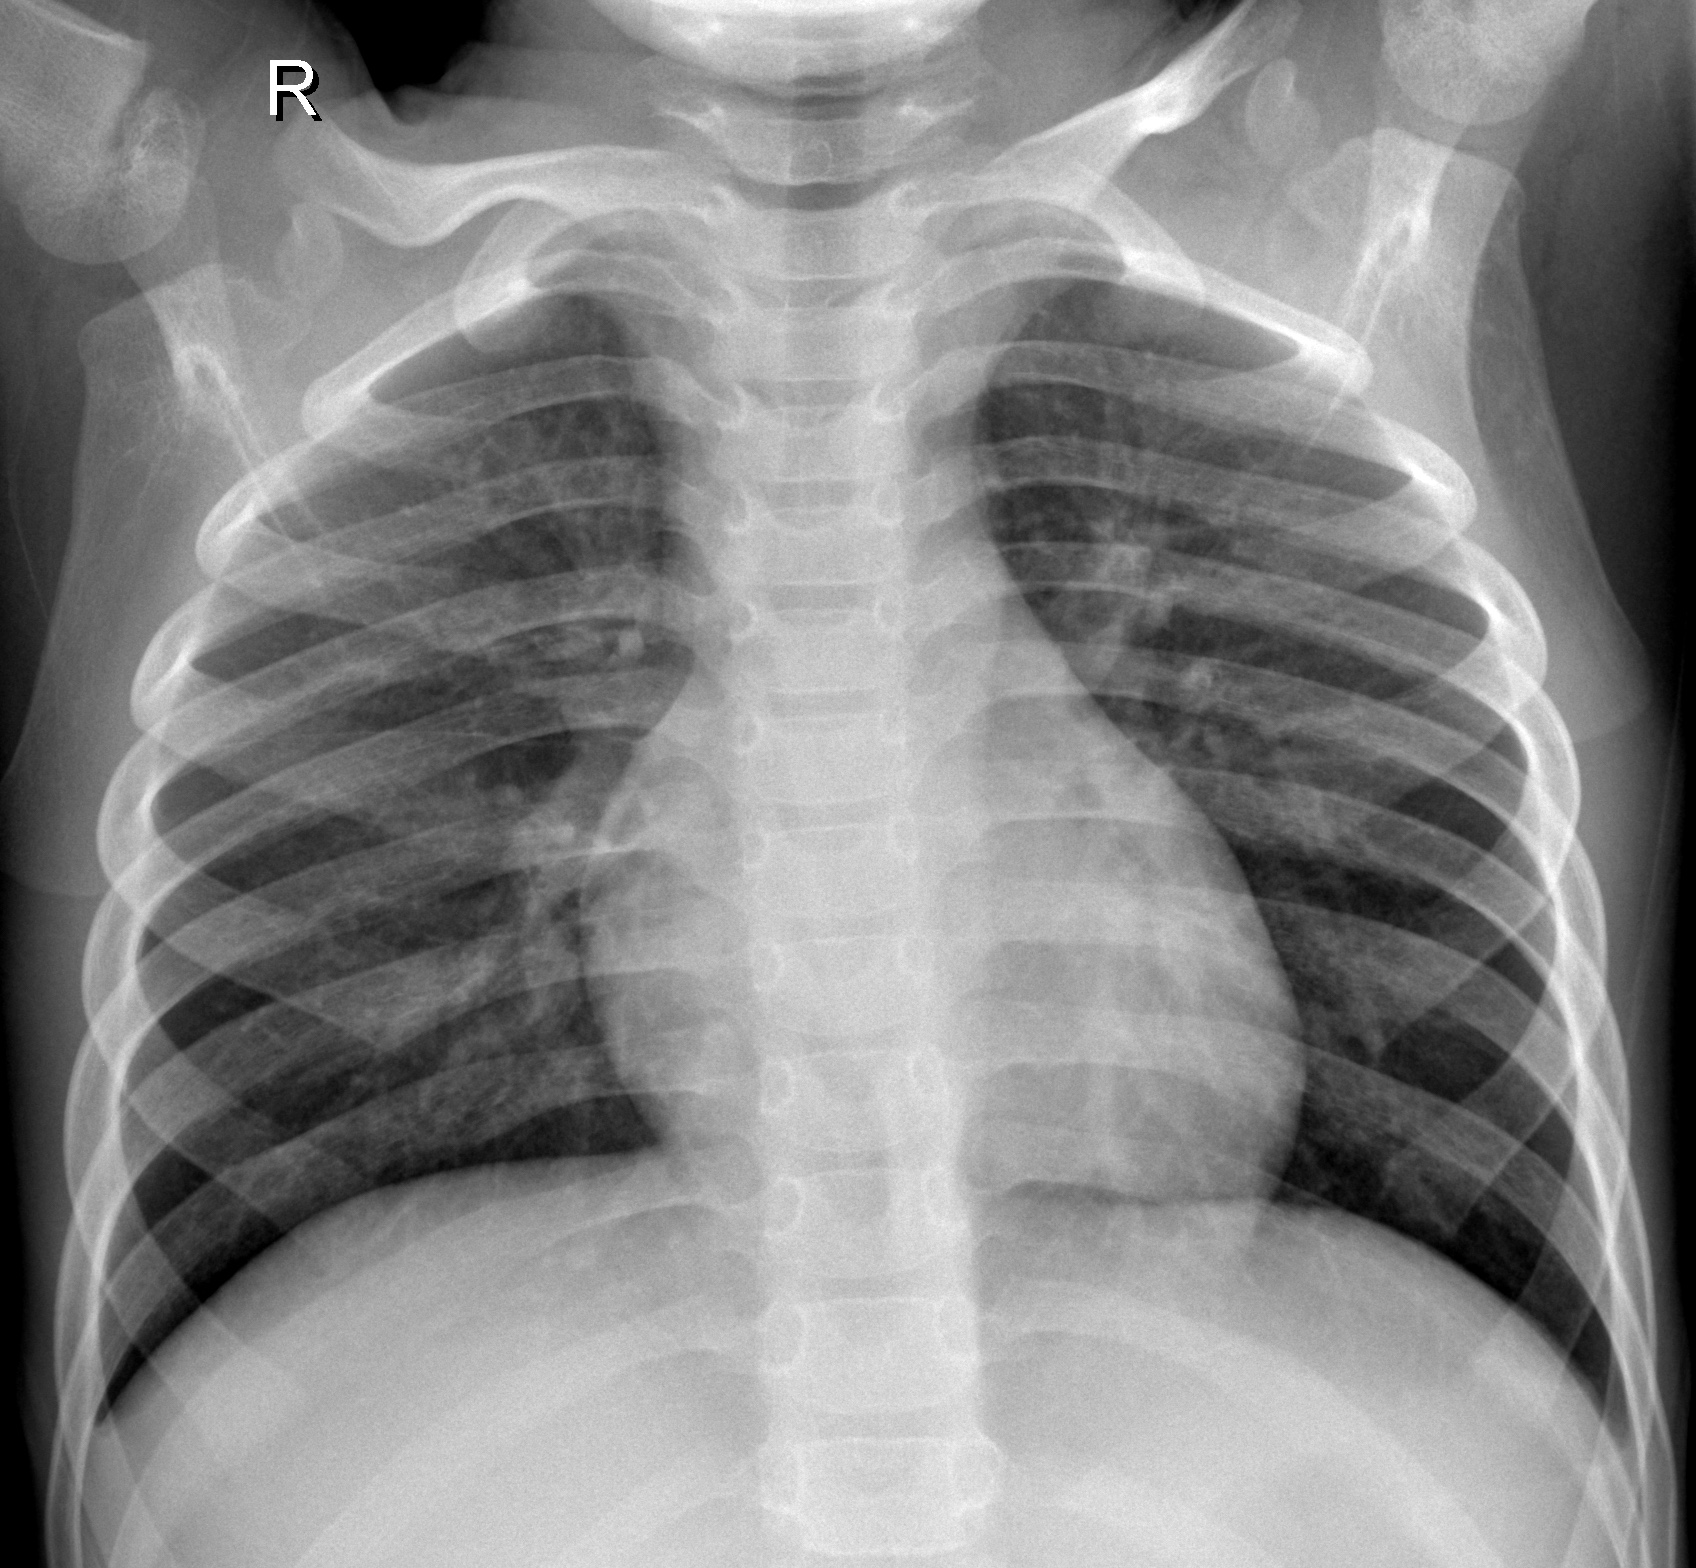
Diagnosis: NORMAL